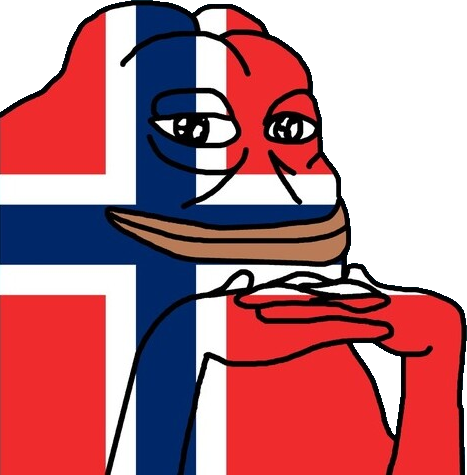
Label: 5_Pepe